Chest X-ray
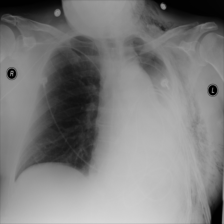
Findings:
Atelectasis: negative
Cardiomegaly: negative
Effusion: negative
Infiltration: negative
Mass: positive
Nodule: negative
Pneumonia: negative
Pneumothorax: negative
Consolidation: negative
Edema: negative
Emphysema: negative
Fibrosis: negative
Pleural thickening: negative
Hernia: negative